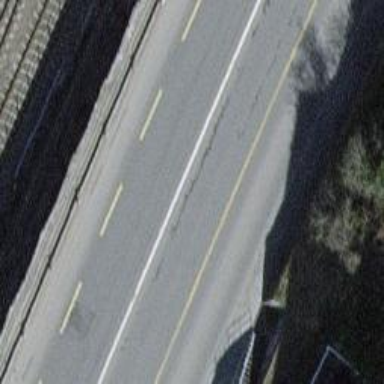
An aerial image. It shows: Asphalt road classified as primary highway. The road has trolley wire for trolley buses.